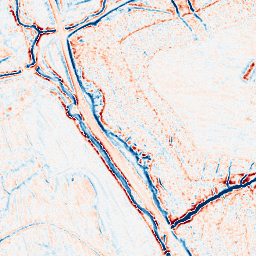
Category: edge_preserving
Decomposition family: bilateral
Decomposition parameters: d: 9
sigma_color: 25
sigma_space: 100
Upsampling method: quintic
Upsampling parameters: scale: 2
Upsampling scale: 2